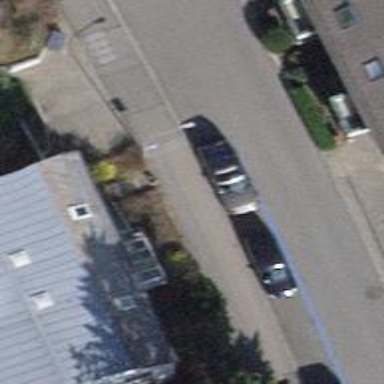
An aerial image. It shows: Asphalt sidewalk along the footway.